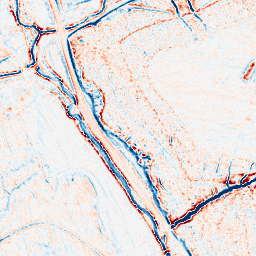
Category: edge_preserving
Decomposition family: bilateral
Decomposition parameters: d: 9
sigma_color: 150
sigma_space: 75
Upsampling method: edge_directed
Upsampling parameters: scale: 4
Upsampling scale: 4